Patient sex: M
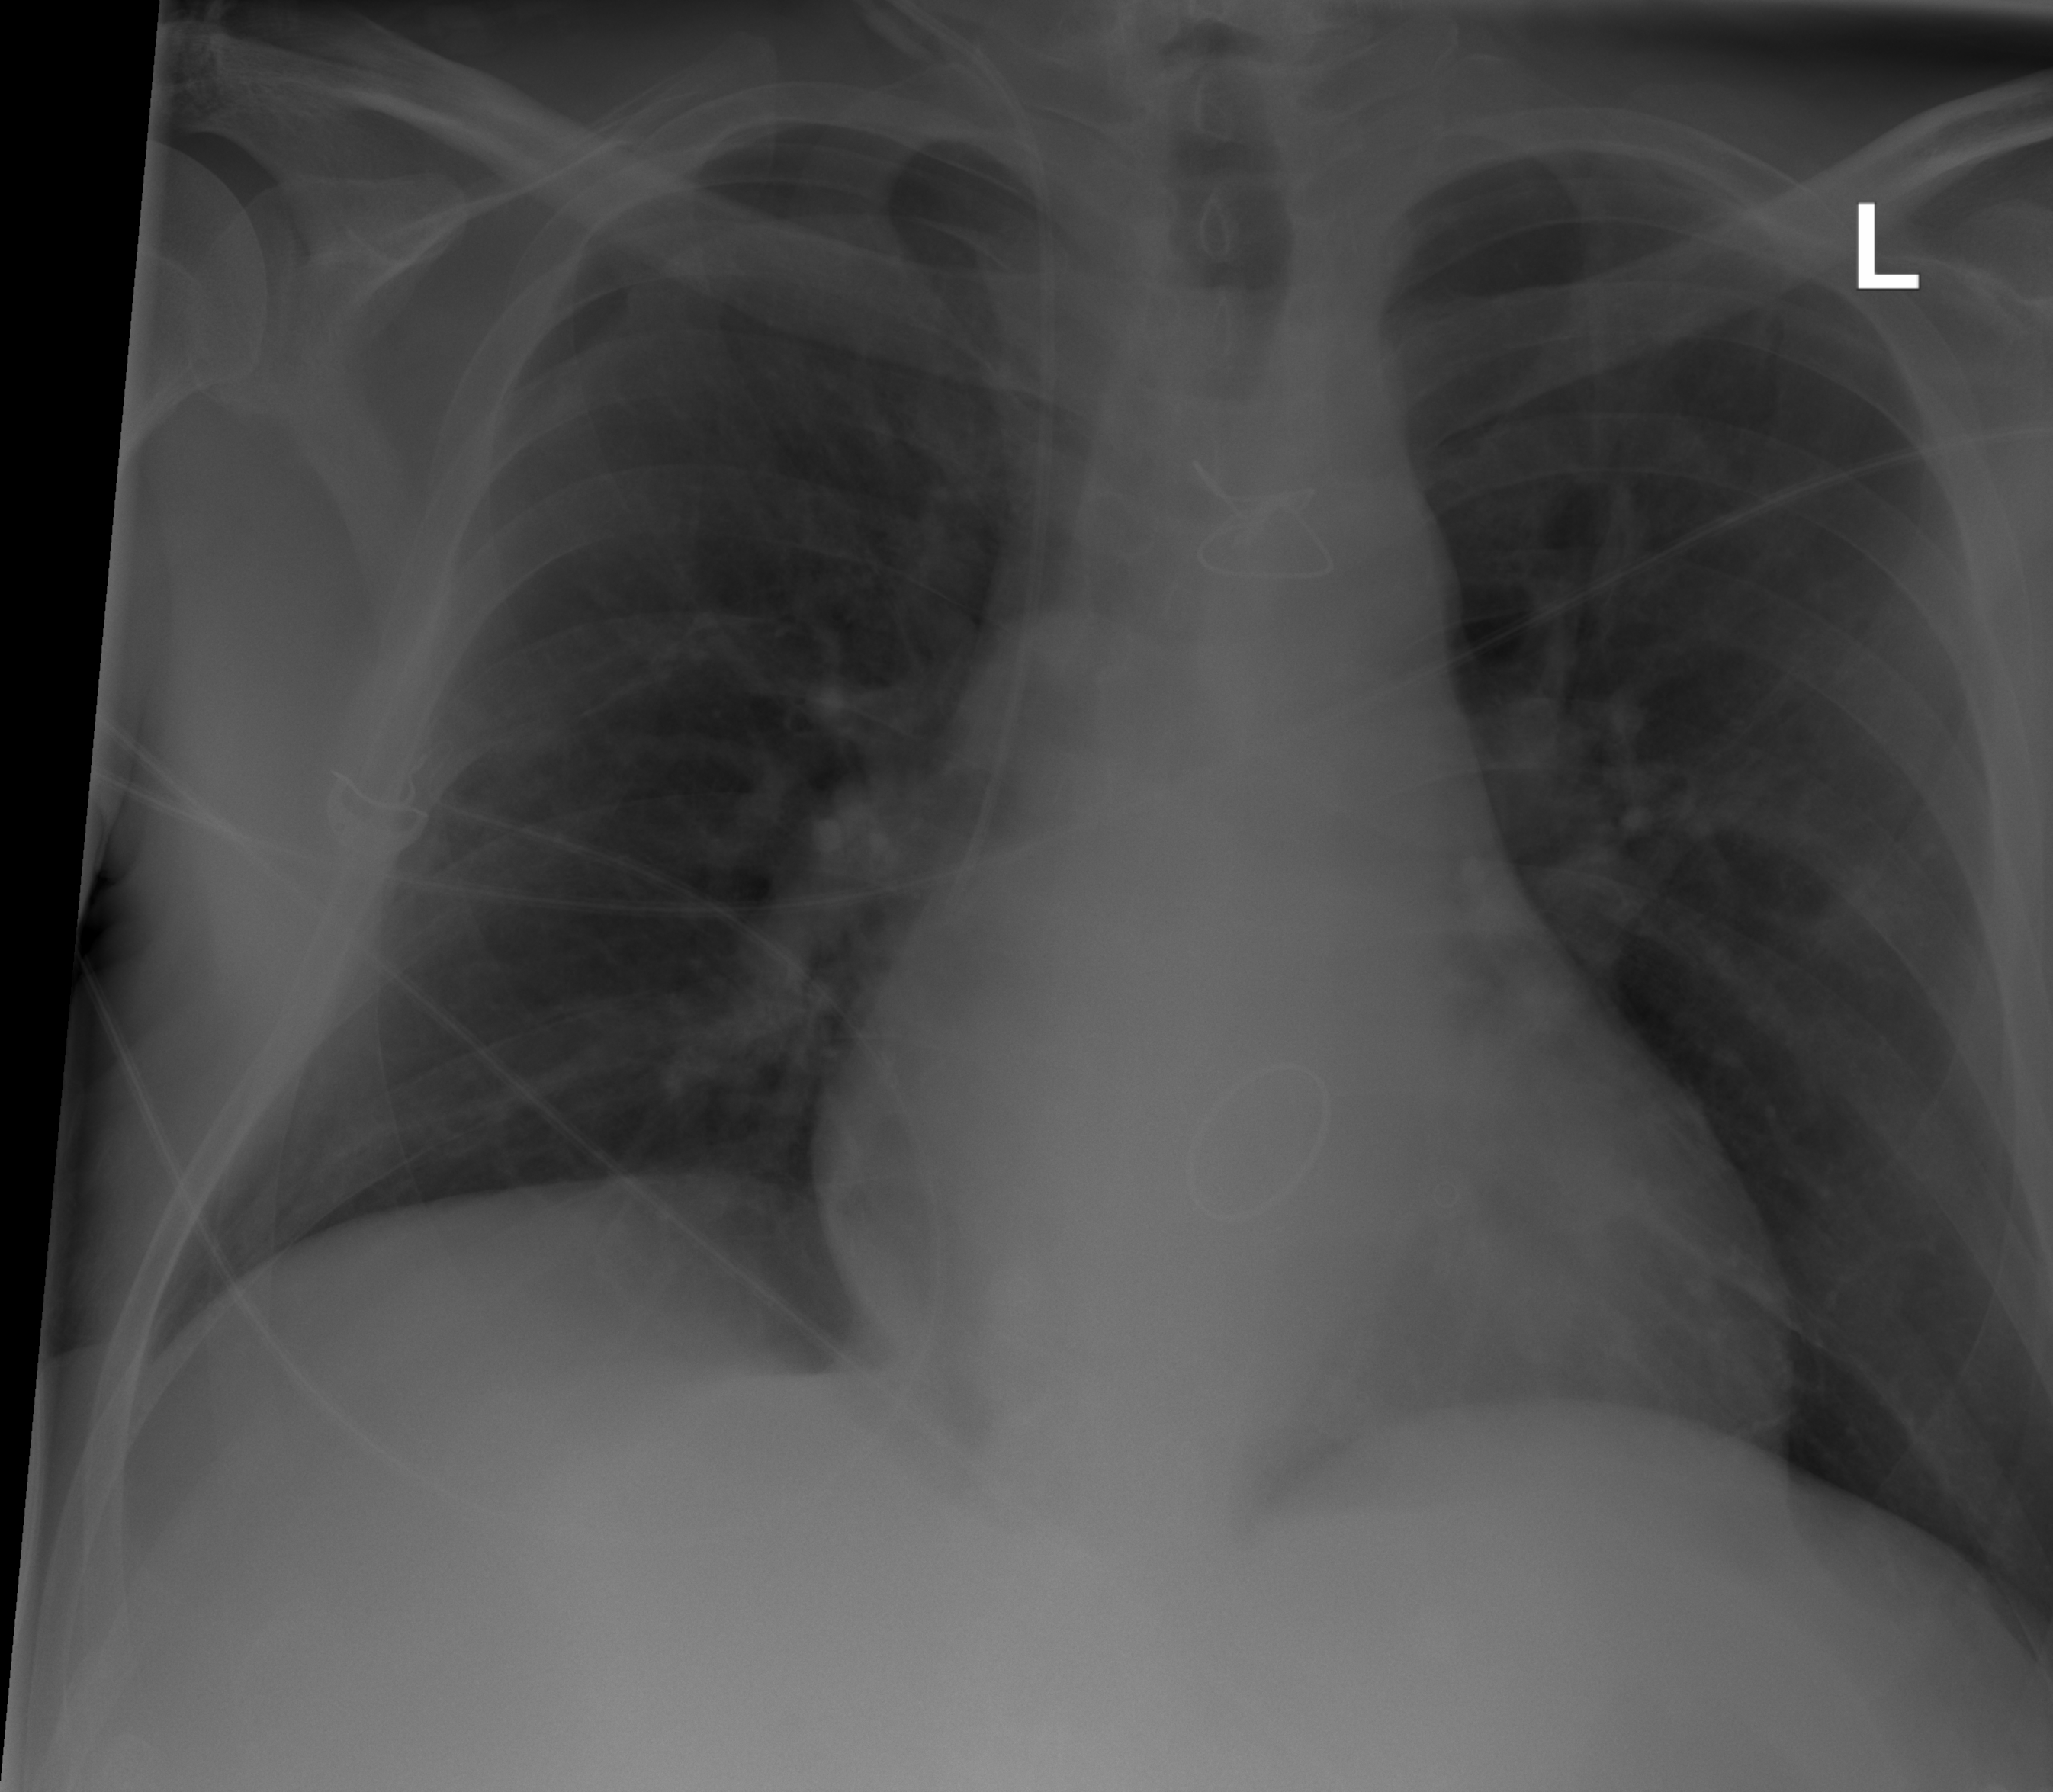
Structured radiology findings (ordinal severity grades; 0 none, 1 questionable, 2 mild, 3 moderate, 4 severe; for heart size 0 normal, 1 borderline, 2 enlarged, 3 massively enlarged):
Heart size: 0
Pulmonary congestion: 2
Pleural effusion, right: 0
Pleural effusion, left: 0
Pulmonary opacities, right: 0
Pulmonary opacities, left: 0
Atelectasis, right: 0
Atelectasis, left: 0